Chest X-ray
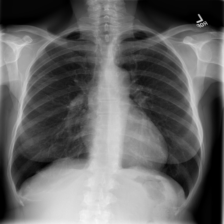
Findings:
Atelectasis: negative
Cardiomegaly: negative
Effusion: negative
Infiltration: positive
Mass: negative
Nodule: negative
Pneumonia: negative
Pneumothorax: negative
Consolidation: negative
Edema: negative
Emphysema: negative
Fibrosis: negative
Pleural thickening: negative
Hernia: negative